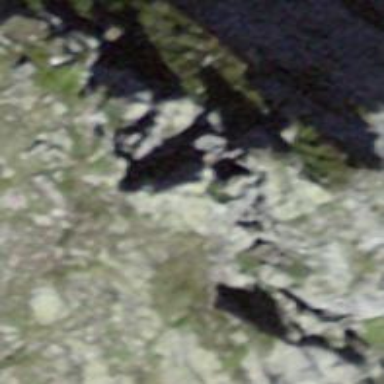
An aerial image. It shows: Arete in nature.